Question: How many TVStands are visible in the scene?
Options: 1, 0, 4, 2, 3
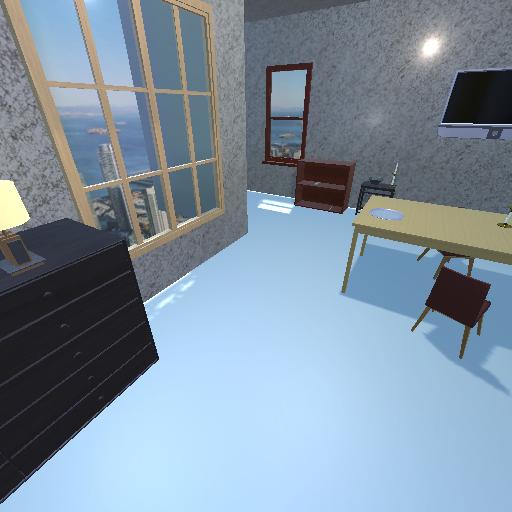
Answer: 1